Question: I currently have separate views and controller actions for my details and delete methods. I would like to place the delete button on the details view so a user doesn't have to click delete, then delete again on they are on the delete view. I have this most of the way by not having a "get" delete method and using an ajax.actionlink helper within the details view to call the post method:
'''
@Ajax.ActionLink("Delete", "Delete",
new { id = Model.DepartmentId },
new AjaxOptions { HttpMethod="POST", UpdateTargetId="output", Confirm= "Are you sure you want to delete this item?" },
new { @class = "btn btn-danger" })
'''
The only problem is when the delete is successful, I want to redirect to a search view. Currently, my delete controller "post" method is as follows:
'''
//
// POST: /Department/Delete/5
[HttpPost]
//[ValidateAntiForgeryToken]
public ActionResult Delete(DepartmentViewModel vmNotUsed, int id = 0)
{
if (id != 0)
{
// check to see if the department item is associated with an asset assignment
bool InUseByAssetAssignment = AssetAssignmentService.ValueInUse(x => x.DepartmentId == id);
if (InUseByAssetAssignment == false)
{
DepartmentService.DeleteDepartment(id);
return RedirectToAction("Search");
}
else
{
return Content("<p style='color:#f00';>This department cannot be deleted because there are items associated with it.</p>");
}
}
else
{
return Content("You must select a Department to delete!");
}
}
'''
Unfortunately, it returns the view INSIDE of the current details view:

I don't know if this makes sense or not.
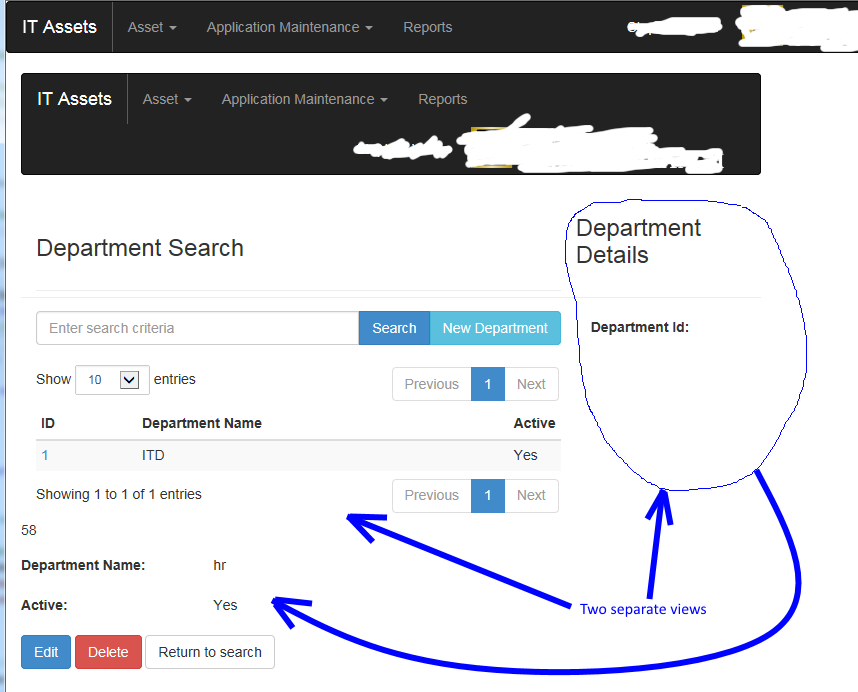
Answer: As your request is AJAX based, you need to return javascript to perform the redirect - something like:
'''
return JavaScript(string.format("window.location = '{0}'", Url.Action("Search")));
'''
Should do what you are asking.